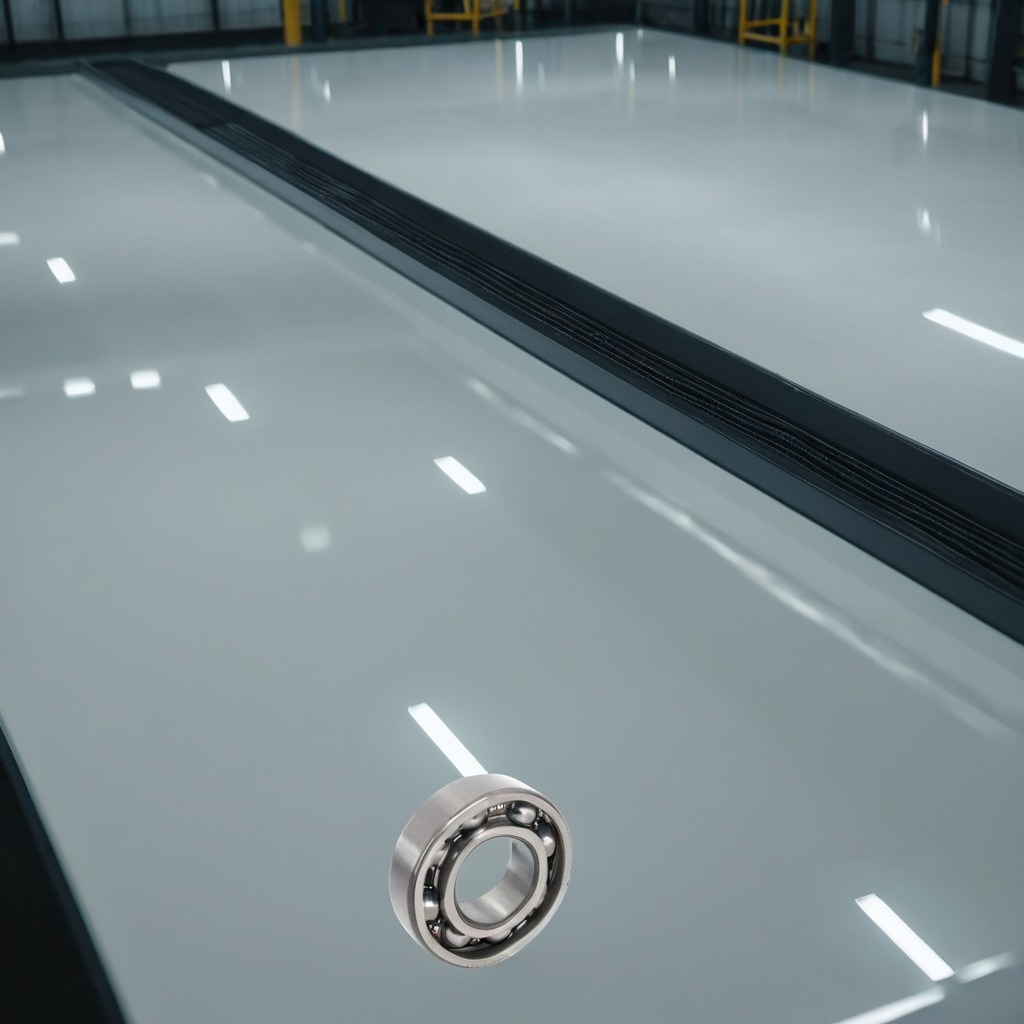
A metal ball bearing is lying on a high-gloss table in a ship maintenance bay industrial lighting.